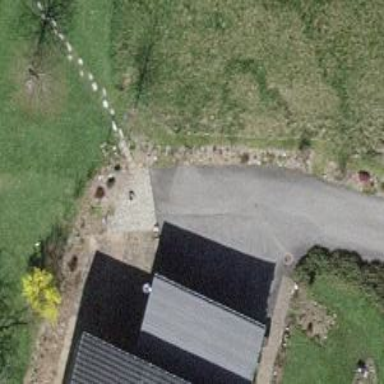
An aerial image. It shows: Driveway.